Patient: sex F, age 68
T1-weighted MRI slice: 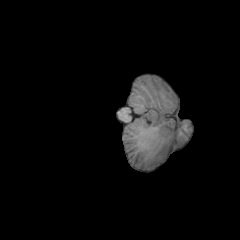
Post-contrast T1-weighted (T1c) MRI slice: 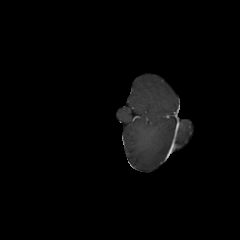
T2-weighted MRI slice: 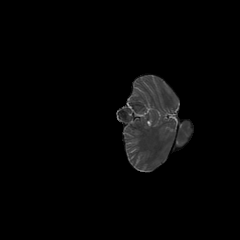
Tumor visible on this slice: no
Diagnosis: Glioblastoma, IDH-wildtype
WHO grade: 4